Question: Is there a package for making a sensitivity/specificity versus cutoff point plot in R?
Preferable one that takes a glm object as an argument?
Something like this is what i am looking for:

PS: Does this plot have a name?
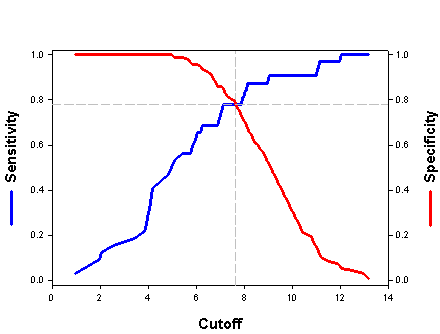
Answer: Instead you can use a ROC curve to plot the sensitivity against 1-specificity.
'''
library(Epi)
x <- rnorm( 100 )
z <- rnorm( 100 )
w <- rnorm( 100 )
tigol <- function( x ) 1 - ( 1 + exp( x ) )^(-1)
y <- rbinom( 100, 1, tigol( 0.3 + 3*x + 5*z + 7*w ) )
ROC( form = y ~ x + z , plot="sp" )
'''
The 'ROCR' and 'epicalc' packages produce similar plots. The <URL> should accept glm objects.